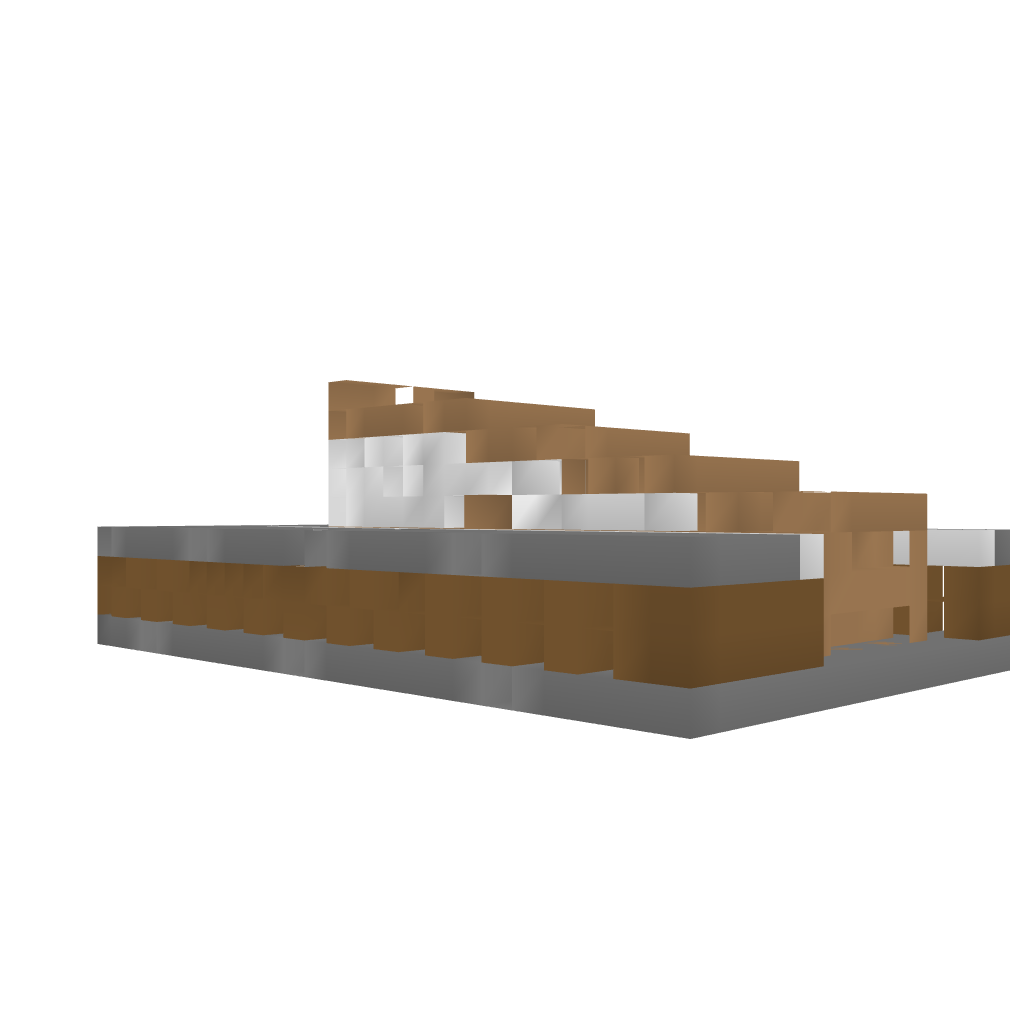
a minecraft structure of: Different Modern House bad low quality